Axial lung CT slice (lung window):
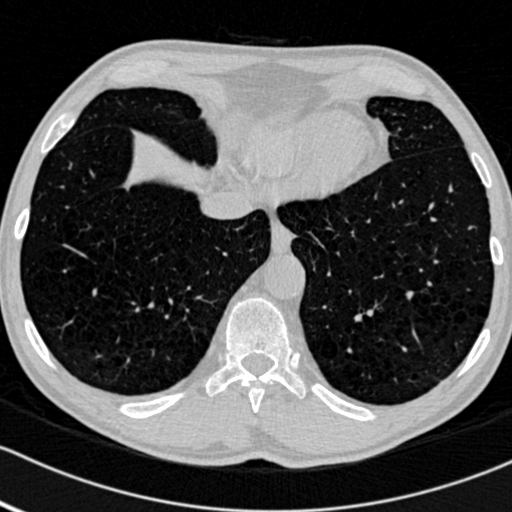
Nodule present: no